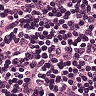
Metastatic tissue present: no